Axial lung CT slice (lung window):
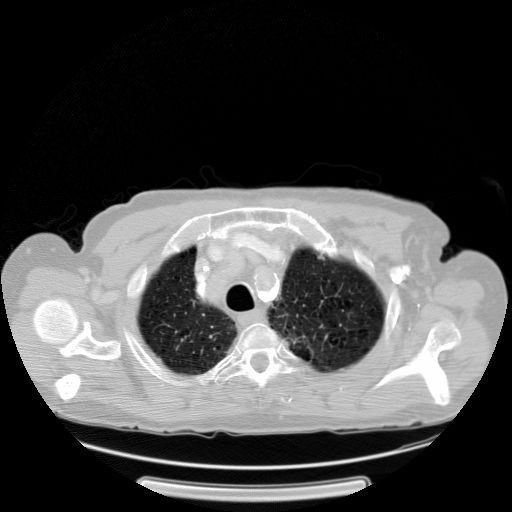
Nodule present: no